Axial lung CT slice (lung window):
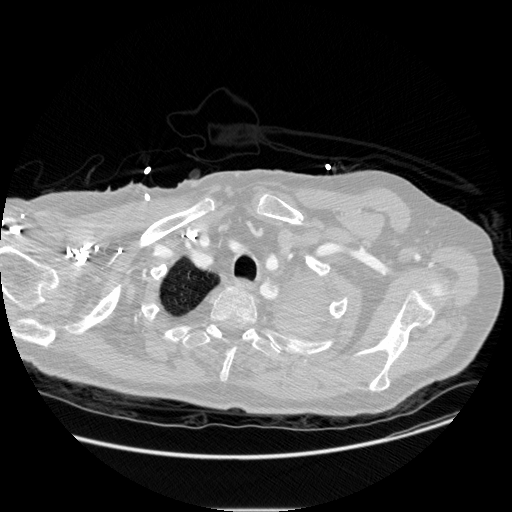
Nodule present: no